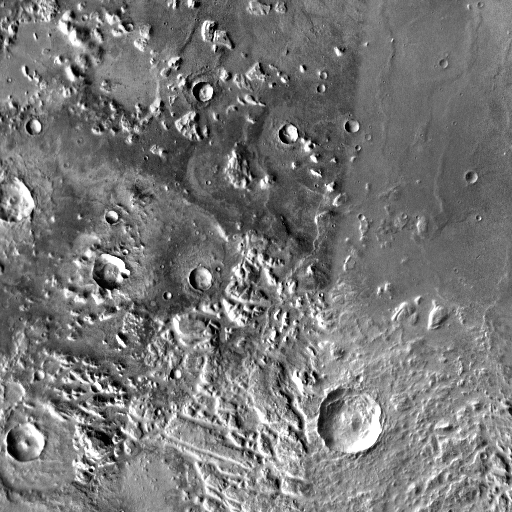
Crater classes present: Background, Other, Buried